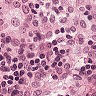
Metastatic tissue present: no